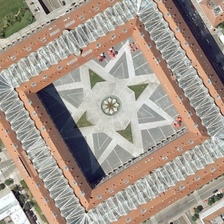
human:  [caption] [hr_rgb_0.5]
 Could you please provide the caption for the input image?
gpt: several buildings are around a square square .

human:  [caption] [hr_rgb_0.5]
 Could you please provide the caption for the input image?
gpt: several buildings are around a square square .

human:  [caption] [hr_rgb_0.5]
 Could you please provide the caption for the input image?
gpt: the bottom of the center of the building is a polygon .

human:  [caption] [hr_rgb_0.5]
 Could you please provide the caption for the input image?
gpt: there is a huge rectangular building under the sun .

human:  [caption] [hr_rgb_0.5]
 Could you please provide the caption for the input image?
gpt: there is a huge rectangular building under the sun .